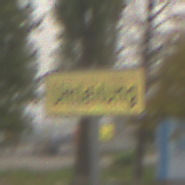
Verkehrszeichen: Umleitungsankuendigung
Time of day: MorningAfternoon
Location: Outdoor (Suburban)
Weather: Overcast
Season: NotSpecified
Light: Natural